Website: crate-barrel
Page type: orders-overview
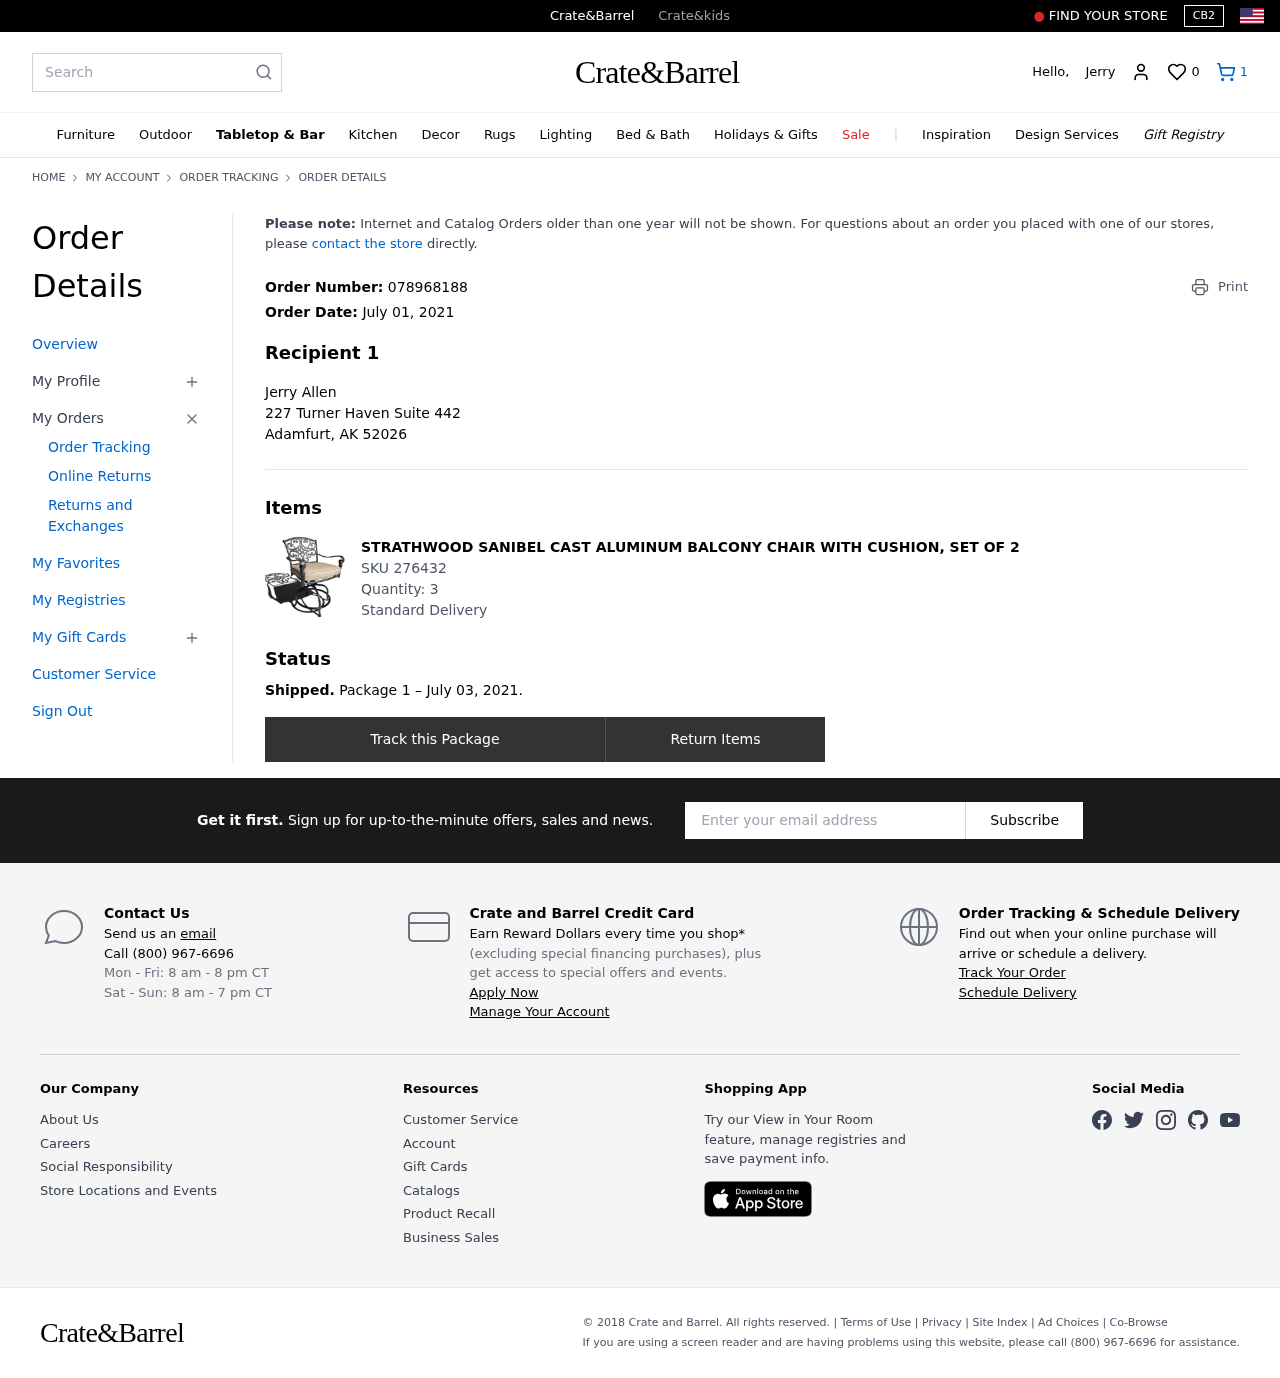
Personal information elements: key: PII_CITY_STATE_ZIP
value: Adamfurt, AK 52026
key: PII_FIRSTNAME
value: Jerry
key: PII_FULLNAME
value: Jerry Allen
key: PII_STREET
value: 227 Turner Haven Suite 442
Product elements: key: PRODUCT1_NAME
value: Strathwood Sanibel Cast Aluminum Balcony Chair with Cushion, Set of 2
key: PRODUCT1_QUANTITY
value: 3
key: PRODUCT1_SKU
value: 276432
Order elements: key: ORDER_NUM_ITEMS
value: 1
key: ORDER_ID
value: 078968188
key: ORDER_DATE
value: July 01, 2021
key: ORDER_SHIPPING_DATE
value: July 03, 2021
Search elements: key: HEADER_SEARCH
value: Search
Other elements: key: FAVORITES_COUNT
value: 0